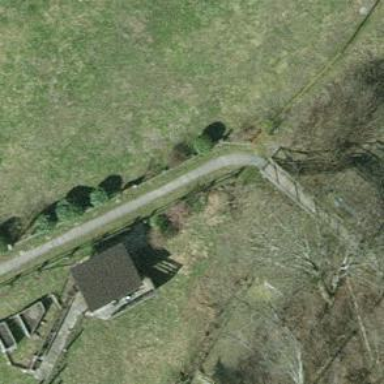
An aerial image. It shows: Fence is in the image.